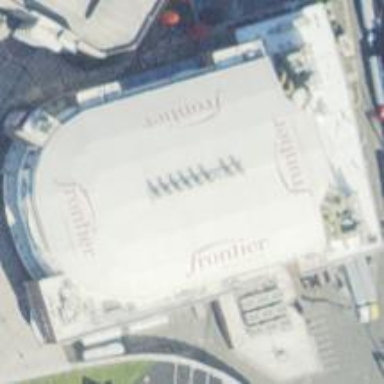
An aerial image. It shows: Stadium building designated for hockey.